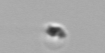
Label: detritus